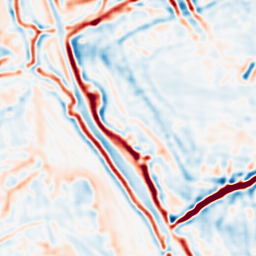
Category: multiscale
Decomposition family: log
Decomposition parameters: sigma: 3
Upsampling method: sinc_blackman
Upsampling parameters: scale: 2
kernel_size: 4
Upsampling scale: 2